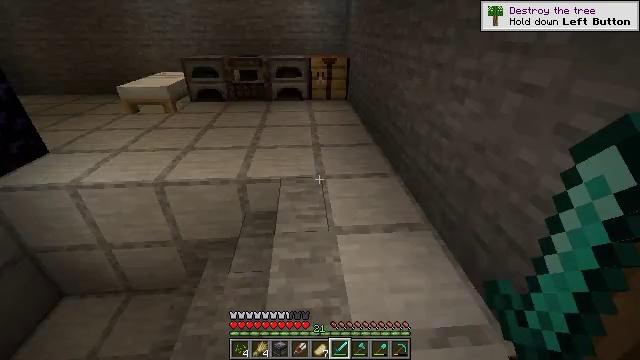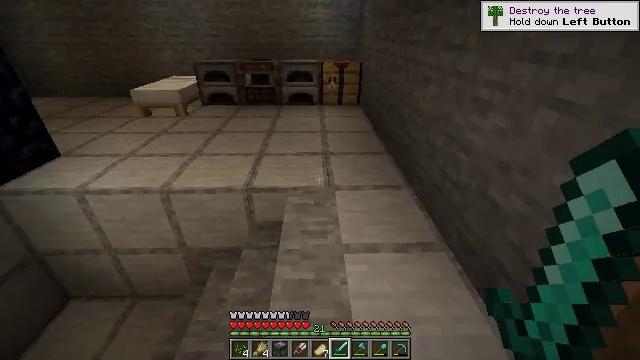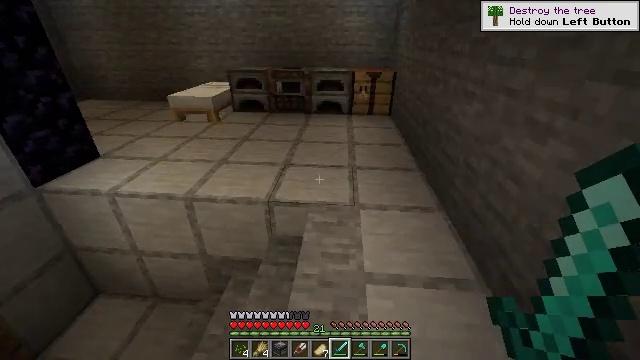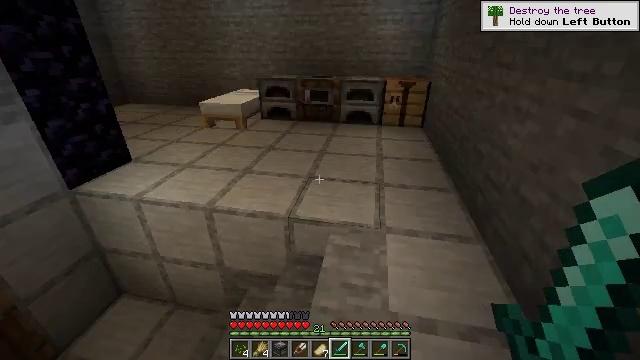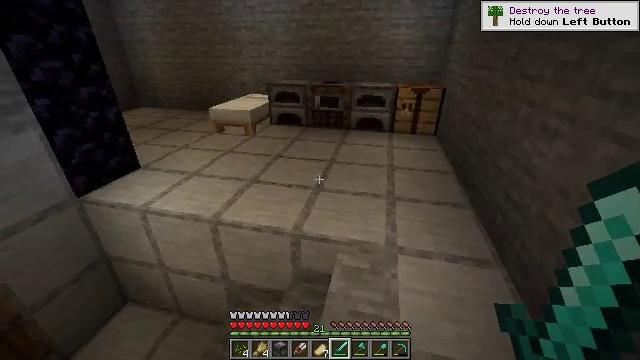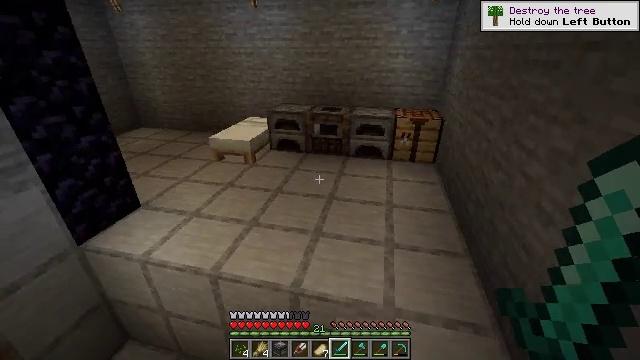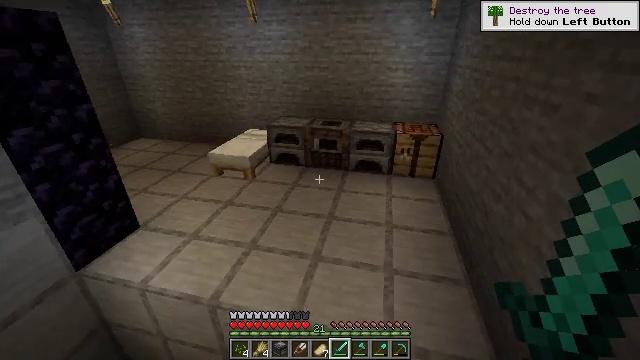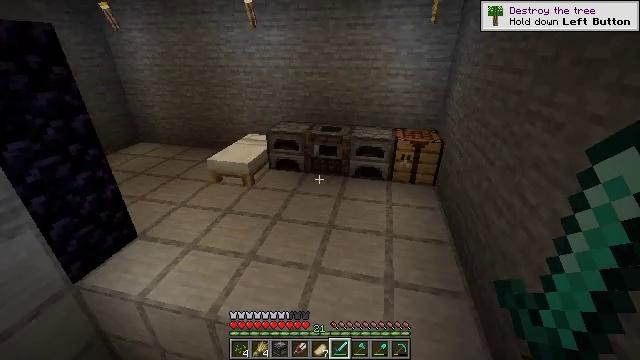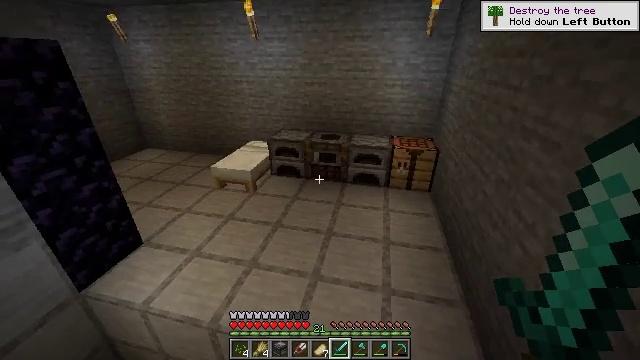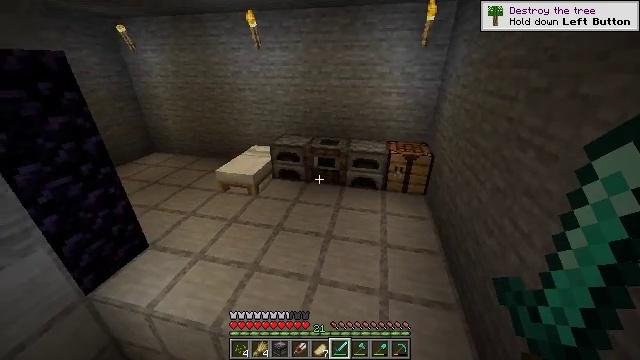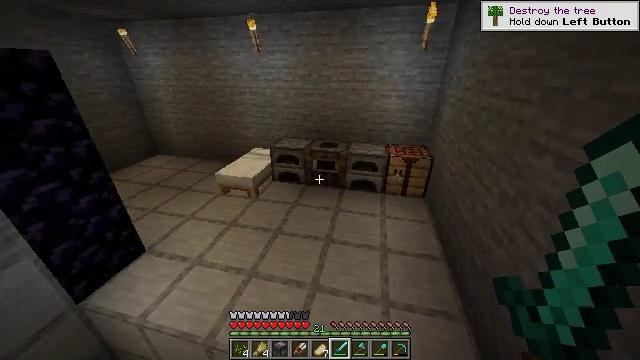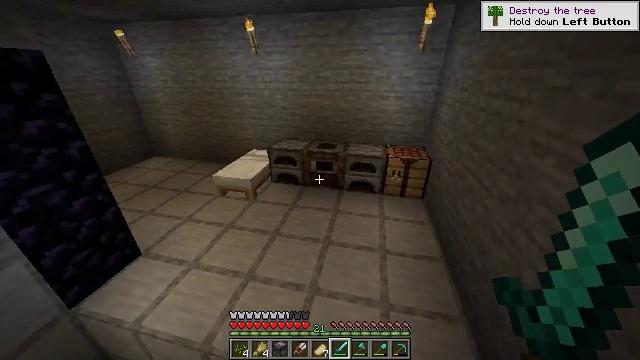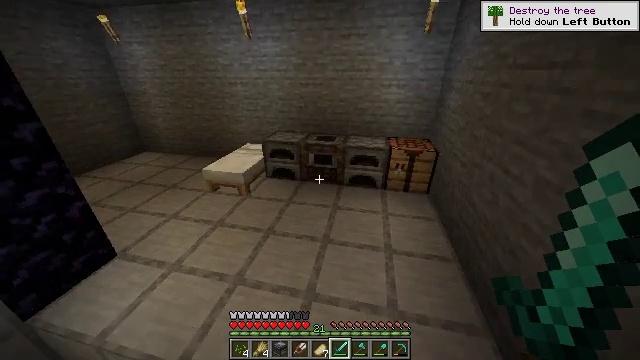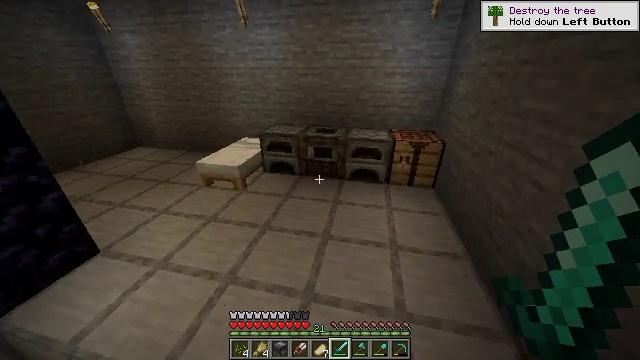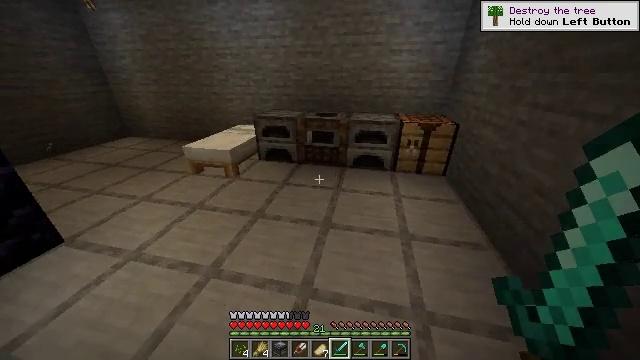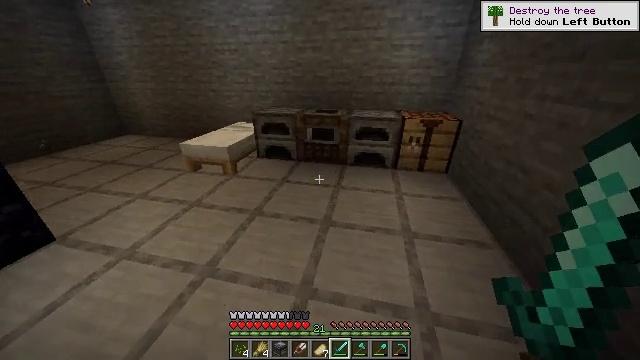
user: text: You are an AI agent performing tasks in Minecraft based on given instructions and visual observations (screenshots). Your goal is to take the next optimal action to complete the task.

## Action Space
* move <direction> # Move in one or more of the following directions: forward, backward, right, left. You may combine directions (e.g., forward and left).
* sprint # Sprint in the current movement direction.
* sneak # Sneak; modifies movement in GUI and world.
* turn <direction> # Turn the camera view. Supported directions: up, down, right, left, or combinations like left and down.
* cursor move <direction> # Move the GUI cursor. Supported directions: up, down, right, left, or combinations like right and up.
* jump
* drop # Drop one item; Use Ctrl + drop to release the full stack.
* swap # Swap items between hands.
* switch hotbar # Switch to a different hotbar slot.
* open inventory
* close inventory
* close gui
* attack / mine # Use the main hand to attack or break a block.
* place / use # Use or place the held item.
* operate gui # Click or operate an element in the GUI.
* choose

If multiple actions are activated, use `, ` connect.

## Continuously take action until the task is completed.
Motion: motion action
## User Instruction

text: Drop a stone hoe.
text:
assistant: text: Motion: move forward, turn left, jump
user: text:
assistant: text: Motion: move forward, turn left and up, jump
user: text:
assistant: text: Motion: move forward, turn left and up, jump
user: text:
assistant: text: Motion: move forward, turn left, jump
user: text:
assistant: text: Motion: move forward, jump
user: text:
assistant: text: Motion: move forward, jump
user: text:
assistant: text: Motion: move forward, sprint, jump
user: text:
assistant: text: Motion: move forward, sprint, jump
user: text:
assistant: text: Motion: move forward, sprint, jump
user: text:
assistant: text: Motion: move forward, sprint
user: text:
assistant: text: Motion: move forward
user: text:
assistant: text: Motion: move forward
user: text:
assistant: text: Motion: move forward
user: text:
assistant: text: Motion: move forward
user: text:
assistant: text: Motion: move forward
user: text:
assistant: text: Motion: move forward
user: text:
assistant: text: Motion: move forward
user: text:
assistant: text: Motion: move forward
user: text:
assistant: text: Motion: move forward, turn right
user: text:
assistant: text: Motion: turn right
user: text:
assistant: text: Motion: turn right
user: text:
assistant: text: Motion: turn right
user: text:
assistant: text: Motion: no_op
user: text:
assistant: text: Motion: no_op
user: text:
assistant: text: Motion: move right
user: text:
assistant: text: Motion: move right
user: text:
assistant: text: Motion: move right
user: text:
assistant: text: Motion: move right
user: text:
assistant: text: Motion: no_op
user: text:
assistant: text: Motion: no_op